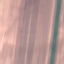
Land use / land cover: AnnualCrop